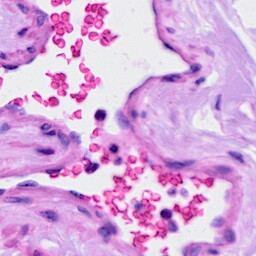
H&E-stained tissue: Ovarian